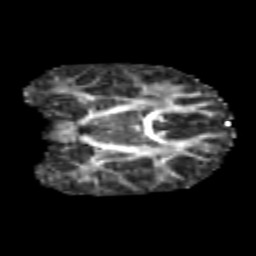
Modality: FA
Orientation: coronal
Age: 6
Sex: male
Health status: healthy